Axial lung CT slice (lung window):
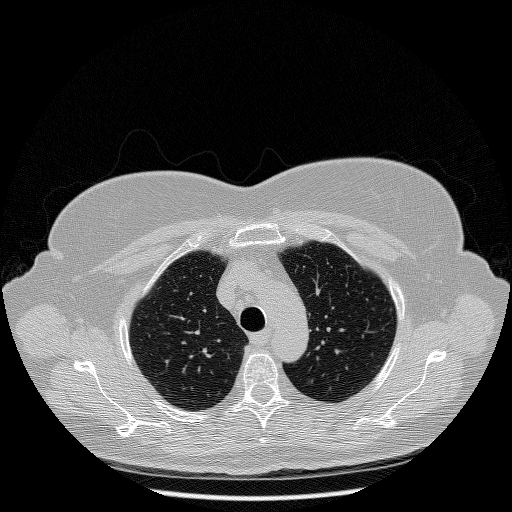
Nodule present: no